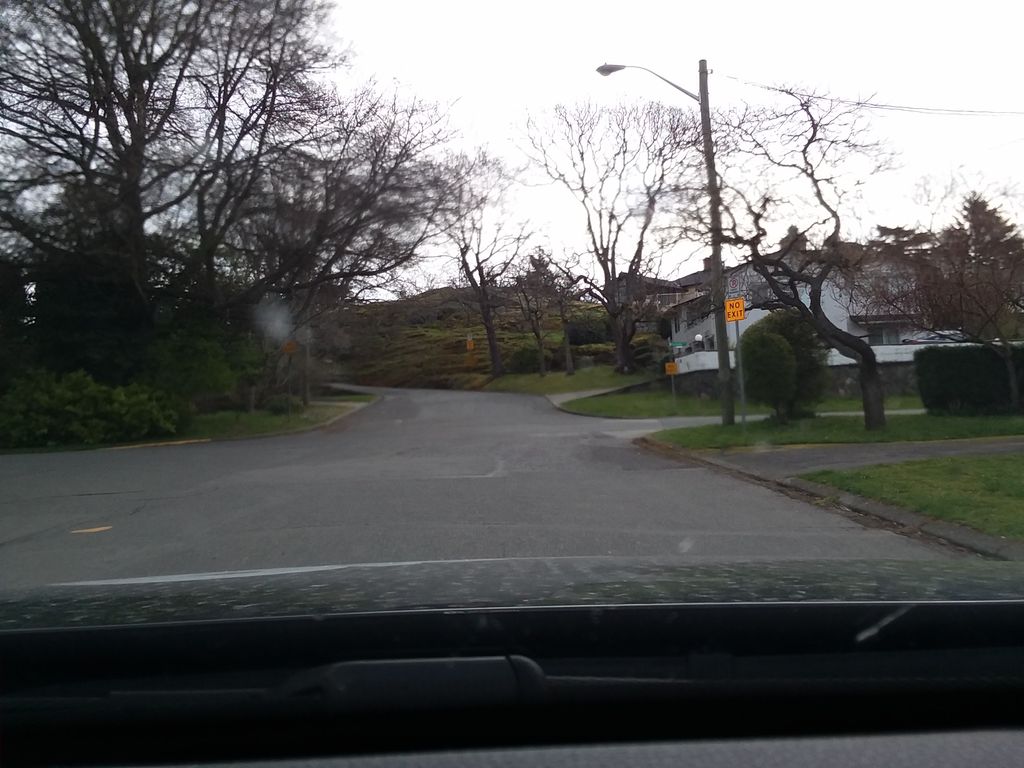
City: victoria